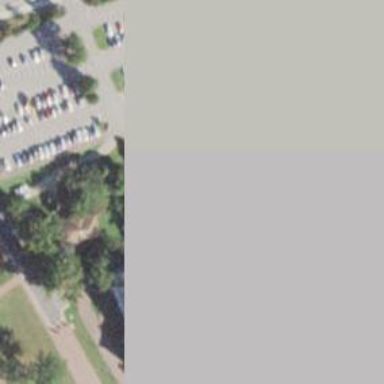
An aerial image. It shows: Dormitory building.